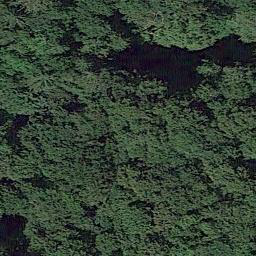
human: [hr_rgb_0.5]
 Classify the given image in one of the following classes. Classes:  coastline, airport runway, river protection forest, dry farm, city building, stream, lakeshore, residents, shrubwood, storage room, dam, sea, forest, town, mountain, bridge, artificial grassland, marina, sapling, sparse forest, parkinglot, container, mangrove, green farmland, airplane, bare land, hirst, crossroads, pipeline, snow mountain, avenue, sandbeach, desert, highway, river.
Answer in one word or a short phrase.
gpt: forest